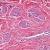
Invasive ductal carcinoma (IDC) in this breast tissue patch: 0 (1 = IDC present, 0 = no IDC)